Question: In a row I have a clock, which shows the time when I log in. How I can make it real, so its ticking all the time and shows real time? Please see picture ( row with 20.03.21 22:25 )
cms with time

'''
<input type="text" class="light1" name="Date" value="[[:Date:]]" /><br/>
<input type="text" class="light1" id="txt" name="Now" readonly="readonly" value="[:NOW:]" />
<span style="position:relative; top:0px; left:0px;"><a href="javascript:;" onclick="$('#AddDataForm input[name=Date]').val($('#AddDataForm input[name=Now]').val());" style="text-decoration:none; position:absolute; right:3px; top:-2px;">&uarr;</a></span>
'''
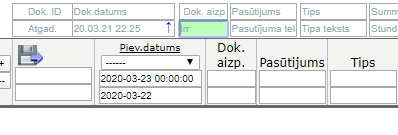
Answer: Code taken from <URL>
'''
const pad = num => ("0" + num).slice(-2);
const timedate = () => {
const currentTime = new Date(new Date().getTime() + diff);
let hours = currentTime.getHours();
const minutes = pad(currentTime.getMinutes());
const seconds = pad(currentTime.getSeconds());
const d = currentTime.getDate();
const day = pad(d);
const month = pad(currentTime.getMonth() + 1);
const yyyy = currentTime.getFullYear();
/* let dn = "PM"
if (hours <= 12) dn = "AM";
if (hours >= 12) hours -= 12;
if (hours == 0) hours = 12; */
hours = pad(hours);
timeOutput.value = "" +
yyyy + "/" + month + "/" + day +
" " +
hours + ":" +
minutes + ":" +
seconds// + dn;
}
let timeOutput;
let serverTime;
let diff;
window.addEventListener("load", function() {
timeOutput = document.getElementById("timedate");
serverTime = new Date("2020/03/21 22:23:24");// change to new Date("[[:Date:]]"); for example
diff = new Date().getTime() - serverTime.getTime();
setInterval(timedate, 1000);
});
'''
'''
<input type="text" id="timedate" class="light1" name="Date" value="" /><br/>
'''